Question: I have many span elements within a div. for example:
'''
<div>
<span>element 1 </span>
<span>element 2 </span>
<span>element 3 </span>
</div>
'''
I would like to vertically align span element 2 so that it will be 50px higher than the other two. How can i do this?
I tried to style that span like this but i did not work:
'''
width: 100px;
height: 50px;
display:table-cell;
vertical-align: top
'''
JSFIDDLE : <URL>
I would like it look like this:

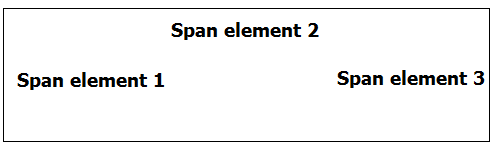
Answer: You can use 'vertical-align' property on first and third '<span>',
### View this jsFiddle
'''
div{
border: 1px solid #000;
width: 300px;
}
span{
width: 100px;
height: 100px;
display:table-cell;
vertical-align: top;
}
span:nth-child(1),
span:nth-child(3) {
vertical-align: middle;
}
'''
### result